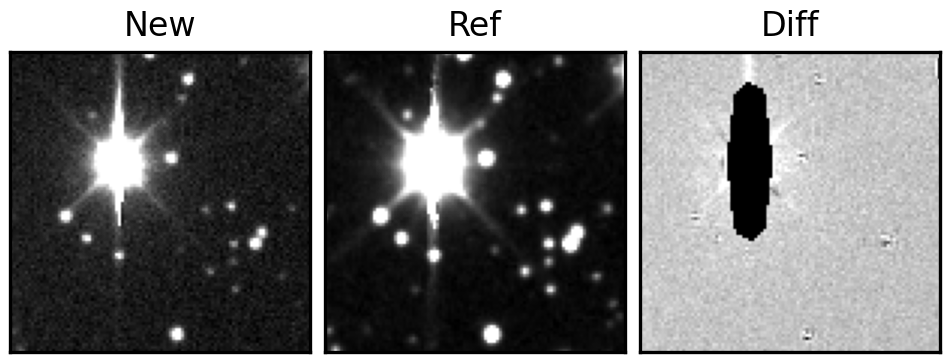
Label: bogus